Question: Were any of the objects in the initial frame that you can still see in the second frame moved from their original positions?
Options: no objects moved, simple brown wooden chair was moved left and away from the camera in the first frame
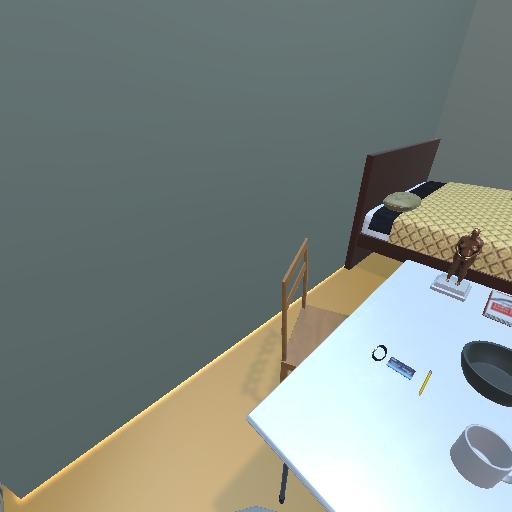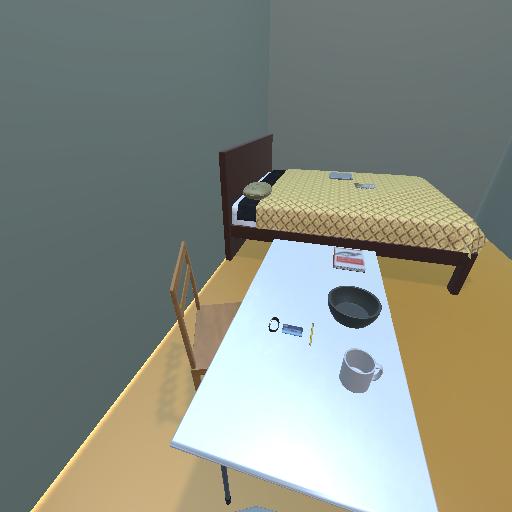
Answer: no objects moved